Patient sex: M
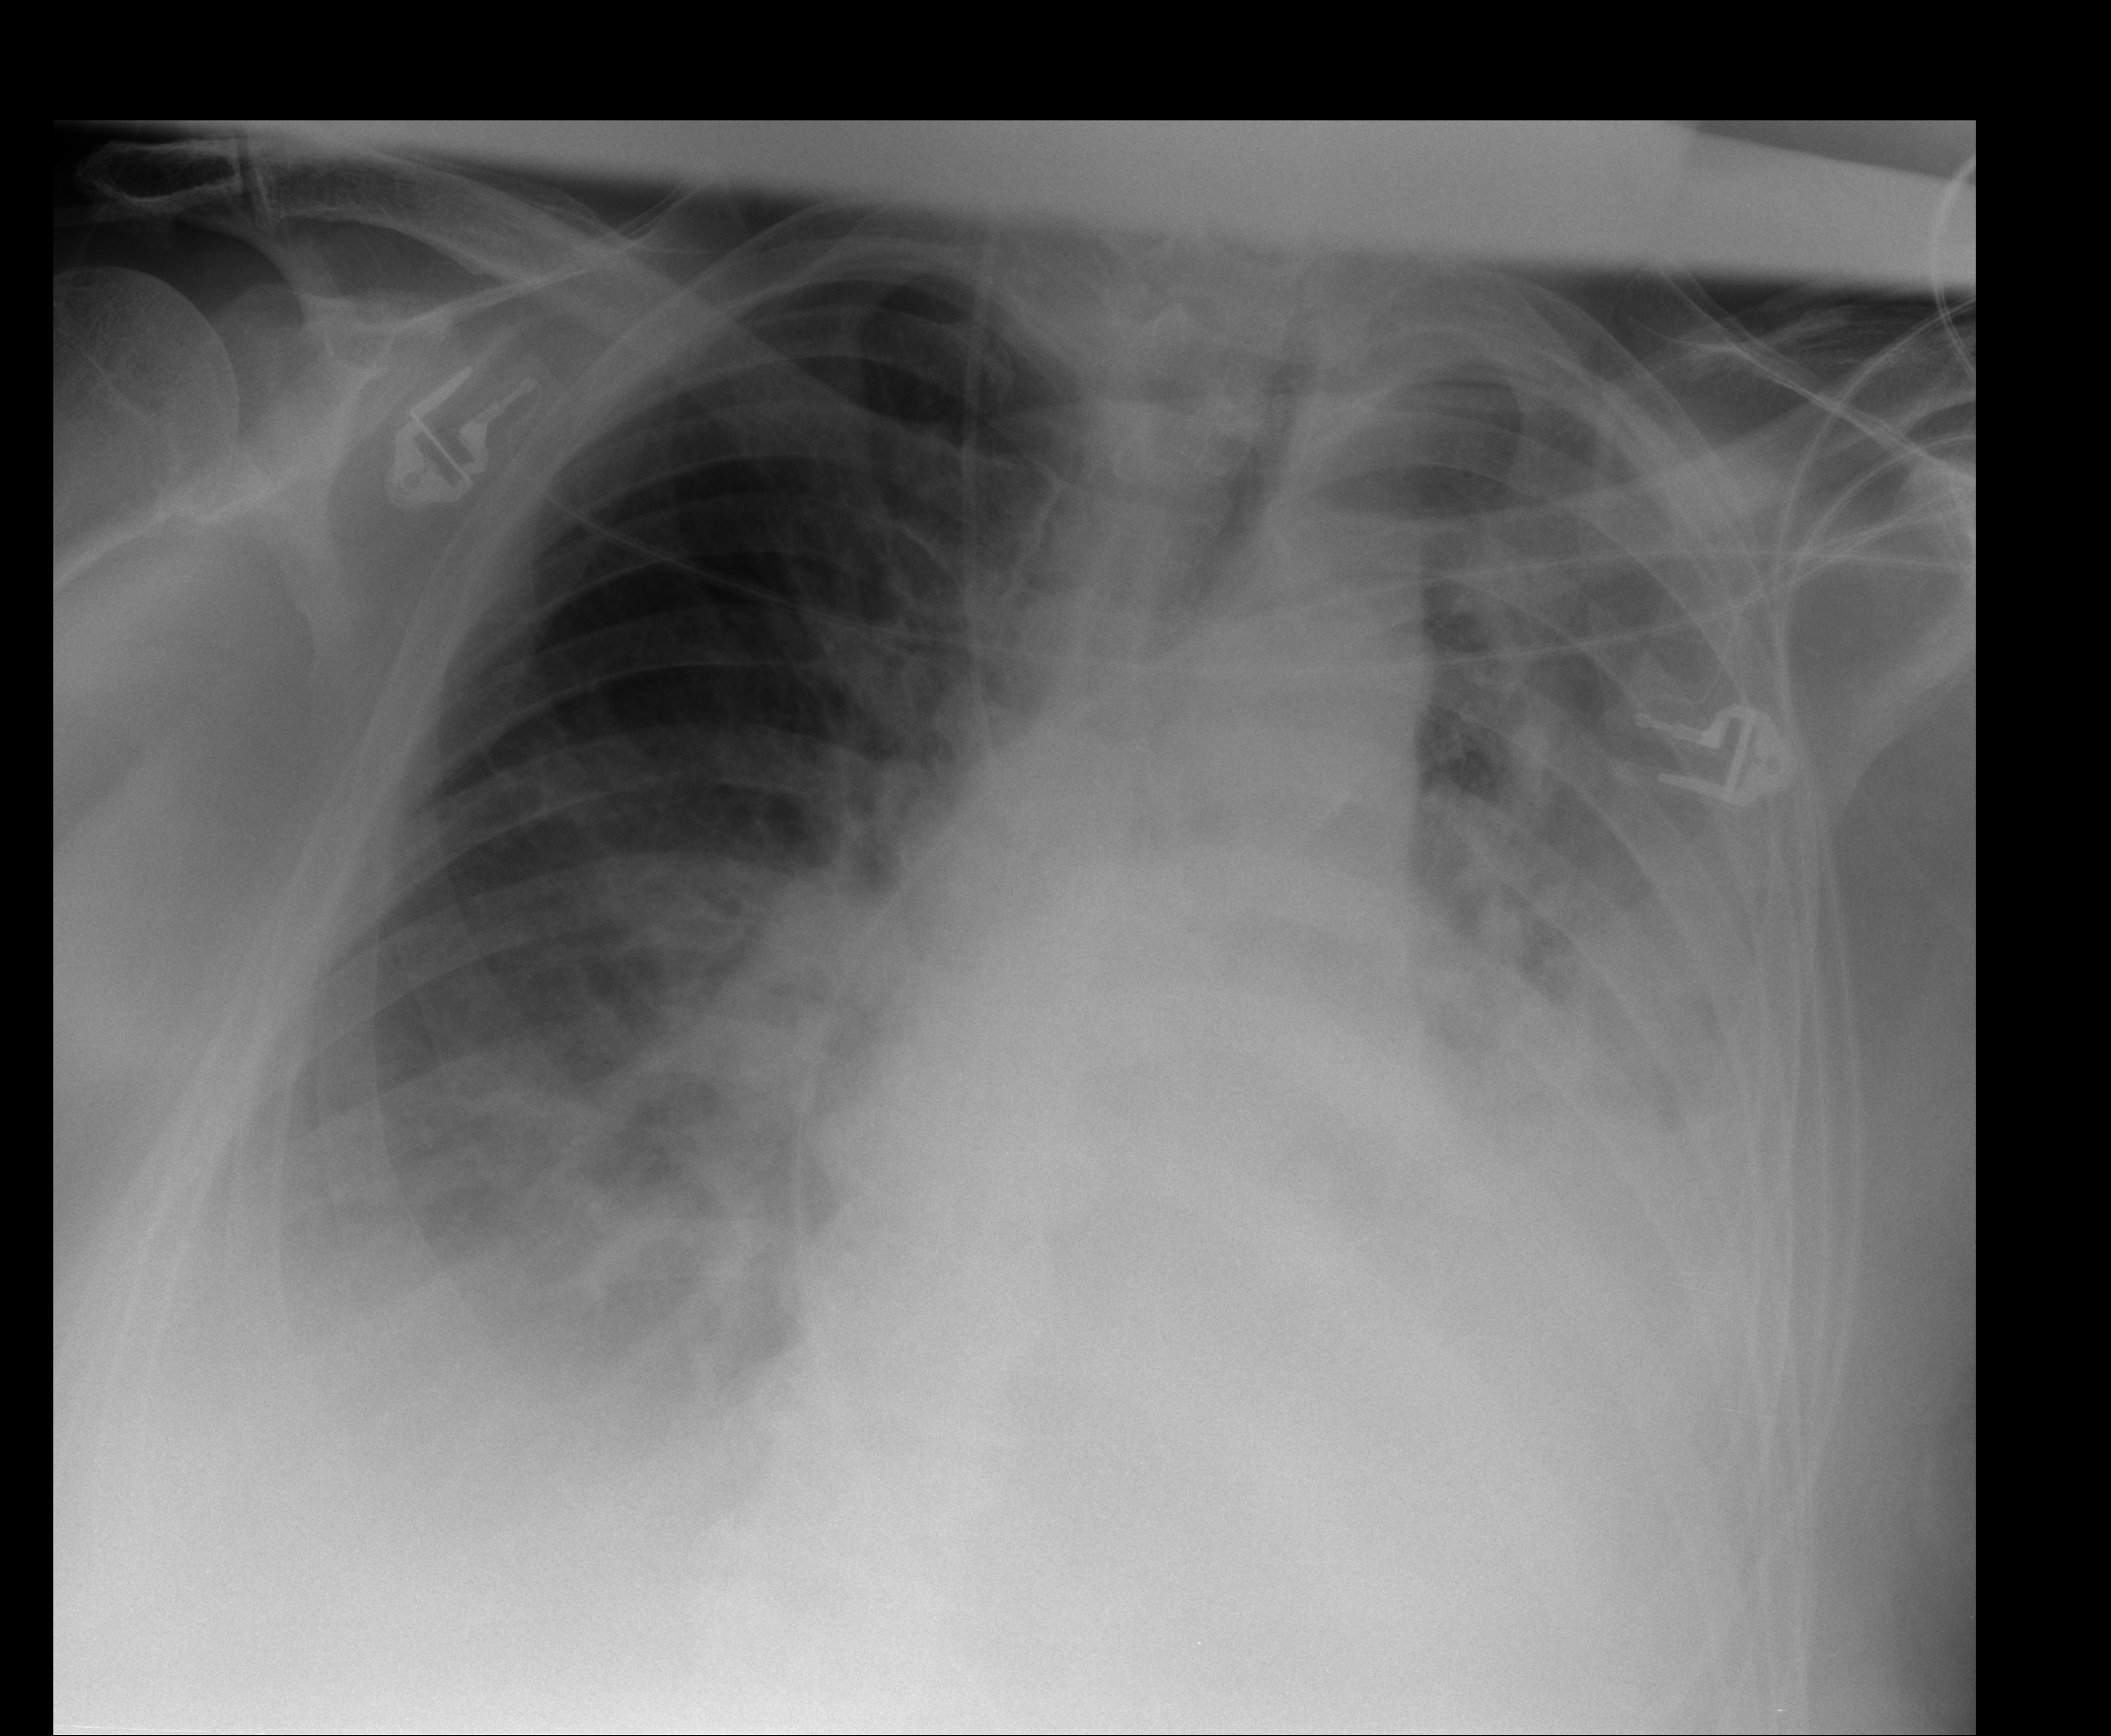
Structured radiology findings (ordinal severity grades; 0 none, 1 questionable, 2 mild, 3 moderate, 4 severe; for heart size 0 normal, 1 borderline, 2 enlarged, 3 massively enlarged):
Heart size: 2
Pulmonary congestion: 2
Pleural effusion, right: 3
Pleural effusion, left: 2
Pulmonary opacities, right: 1
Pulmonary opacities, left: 2
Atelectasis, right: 2
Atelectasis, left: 2